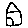
Label: house